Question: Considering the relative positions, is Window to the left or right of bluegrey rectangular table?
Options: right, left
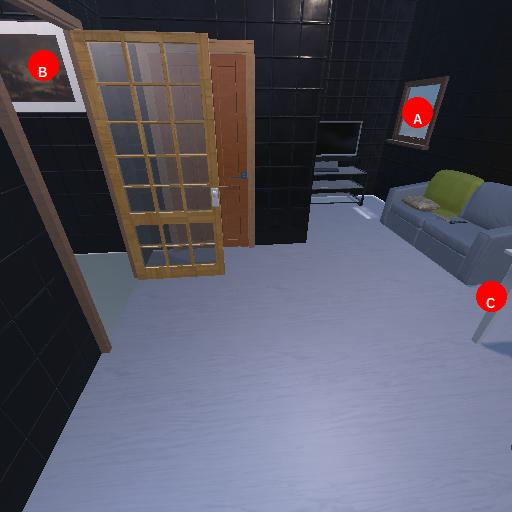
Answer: right